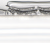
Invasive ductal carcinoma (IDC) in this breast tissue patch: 0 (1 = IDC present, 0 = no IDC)